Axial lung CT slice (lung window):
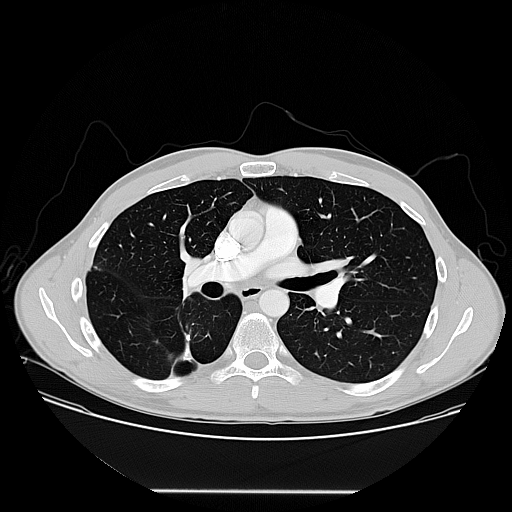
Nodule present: no